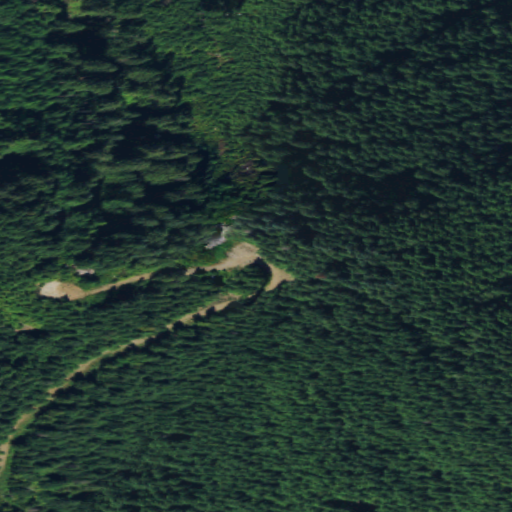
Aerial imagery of mountain in Washington named Sekiu Mountain containing evergreen forest, grassland, and shrub